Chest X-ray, PA view. Patient: 54 years old, sex M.
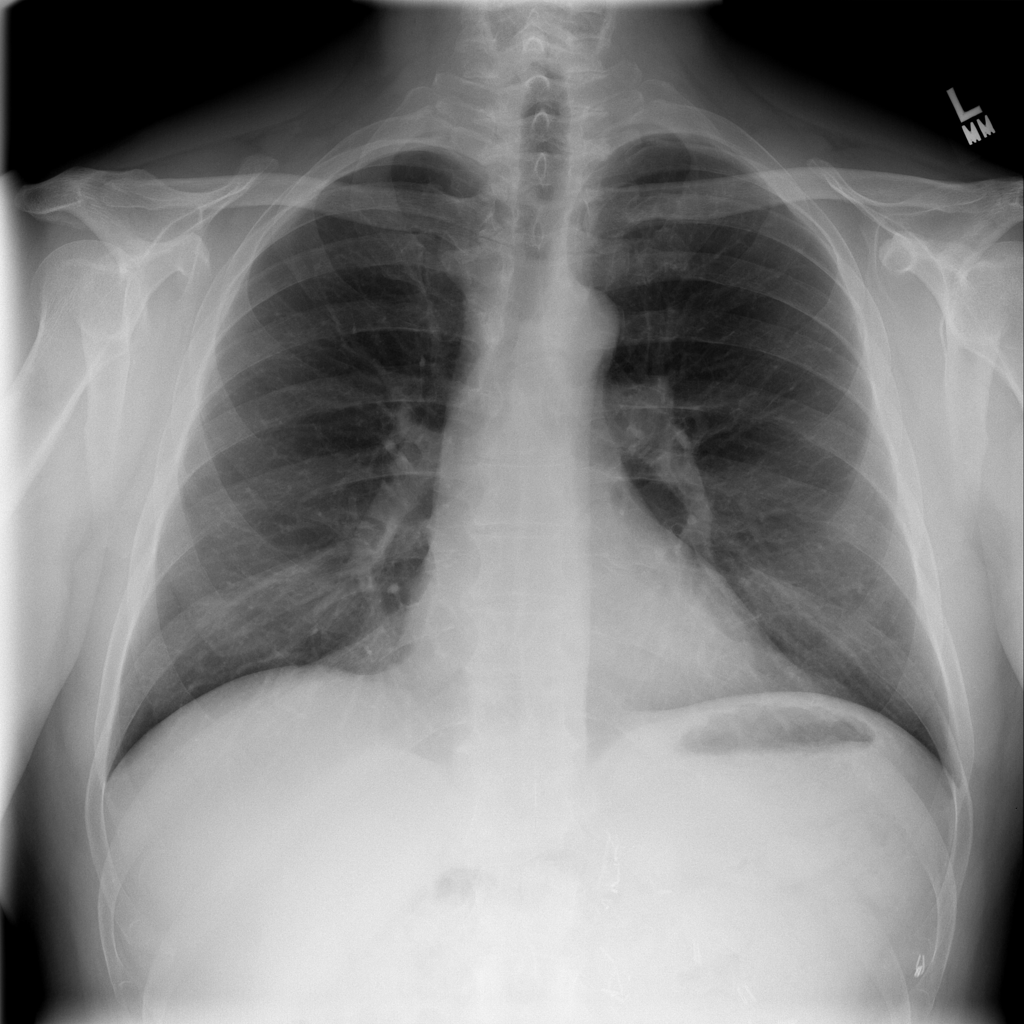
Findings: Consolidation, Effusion